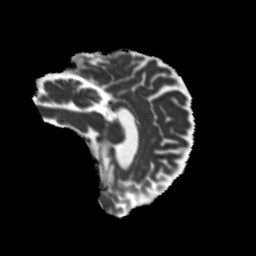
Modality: MD
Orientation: sagittal
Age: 69
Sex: female
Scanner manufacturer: siemens
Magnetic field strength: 3 T
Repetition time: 5.25 s
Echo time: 0.08 s